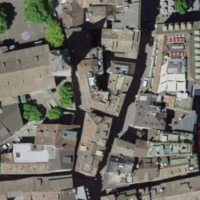
EUNIS habitat code: 54
Species observed at this site:
Chroicocephalus ridibundus
Phalacrocorax carbo
Tachymarptis melba
Larus michahellis
Cygnus olor
Podiceps cristatus
Fulica atra
Anas platyrhynchos
Ilex aquifolium
Passer domesticus
Columba livia
Hedera helix